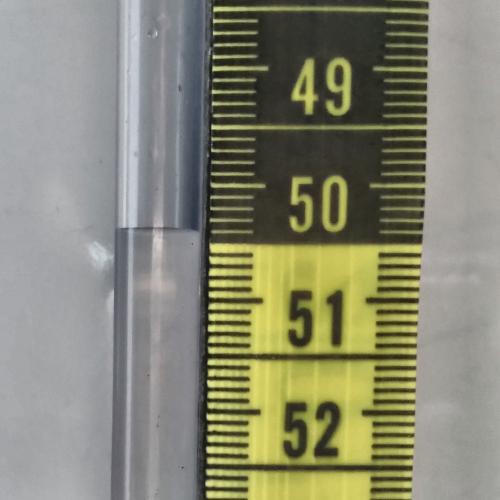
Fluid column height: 50.4 cm